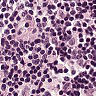
Metastatic tissue present: no